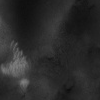
Atmospheric dust classification: not_dusty